Question: I want to customize the WPF Combo Box arrow postion like this
I google it. But i could not get any correct answer.
How can i customize the combo box arrow?
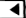
Answer: As @RohitVats has hinted, you will need to define a new 'ControlTemplate' for your 'ComboBox' control. You can find out how to define a new 'ControlTemplate' in the <URL> page on MSDN.
Inside the default 'ControlTemplate', you will see a 'ControlTemplate' defined for a 'ToggleButton' control named 'ComboBoxToggleButton'. In that 'ControlTemplate', you will find a 'Path' named 'Arrow'... is the part that you want to replace:
'''
<Path x:Name="Arrow"
Grid.Column="1"
HorizontalAlignment="Center"
VerticalAlignment="Center"
Data="M 0 0 L 4 4 L 8 0 Z" >
<Path.Fill>
<SolidColorBrush Color="{DynamicResource GlyphColor}"/>
</Path.Fill>
</Path>
'''